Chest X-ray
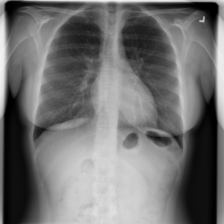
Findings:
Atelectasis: negative
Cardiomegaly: negative
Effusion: negative
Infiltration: negative
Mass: negative
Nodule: negative
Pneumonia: negative
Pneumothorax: negative
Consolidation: negative
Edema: negative
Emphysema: negative
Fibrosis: negative
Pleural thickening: negative
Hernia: negative